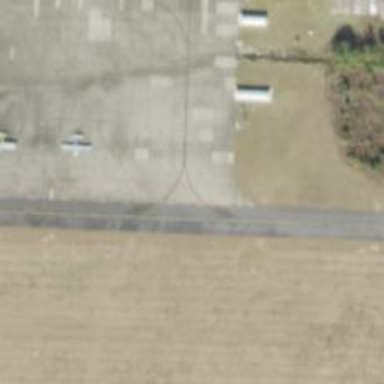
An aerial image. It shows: Asphalt taxiway at the airport.